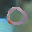
Label: 0